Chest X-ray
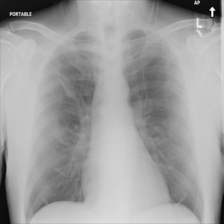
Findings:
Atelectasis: negative
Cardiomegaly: negative
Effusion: negative
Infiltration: negative
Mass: negative
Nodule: positive
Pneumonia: negative
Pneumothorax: negative
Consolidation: negative
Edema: negative
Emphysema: negative
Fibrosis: negative
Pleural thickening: negative
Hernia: negative